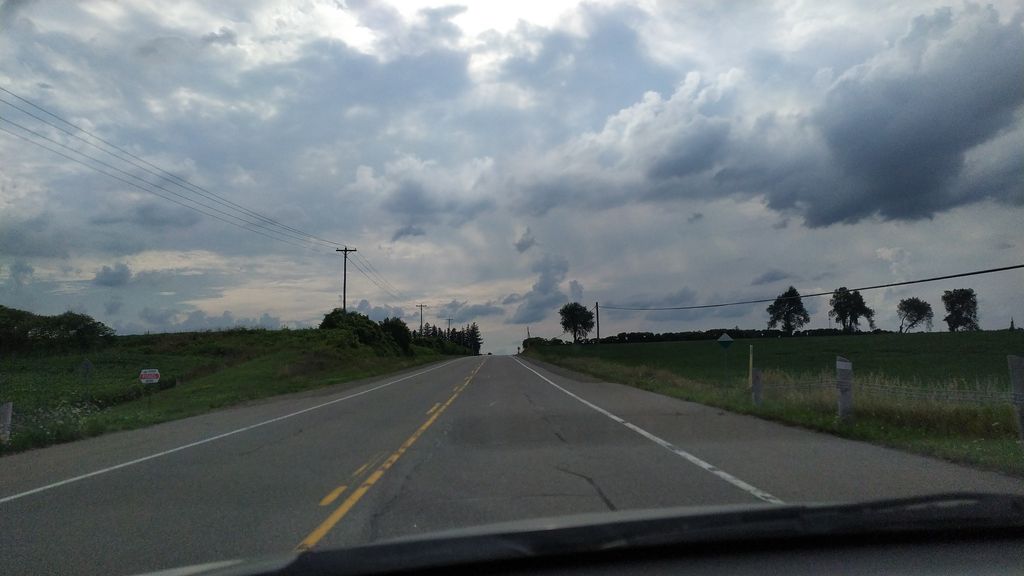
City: kitchener-waterloo